Interaction volume radius: 5 \u00c5
Interaction volume height: 25 \u00c5
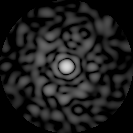
Disorder parameter: 0.8402